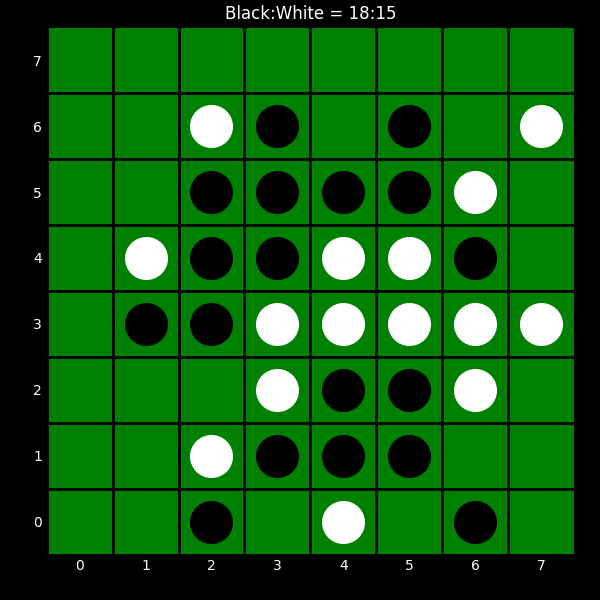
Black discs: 18
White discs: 15